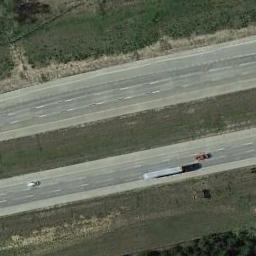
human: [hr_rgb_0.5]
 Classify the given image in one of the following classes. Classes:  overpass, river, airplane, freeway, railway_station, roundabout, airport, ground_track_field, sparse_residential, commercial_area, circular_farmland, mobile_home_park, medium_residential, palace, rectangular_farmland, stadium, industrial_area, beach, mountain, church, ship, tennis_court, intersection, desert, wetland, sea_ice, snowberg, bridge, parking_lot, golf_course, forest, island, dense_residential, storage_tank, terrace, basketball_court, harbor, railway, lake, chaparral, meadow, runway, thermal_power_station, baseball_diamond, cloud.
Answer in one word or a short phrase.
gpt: freeway